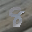
Label: 8